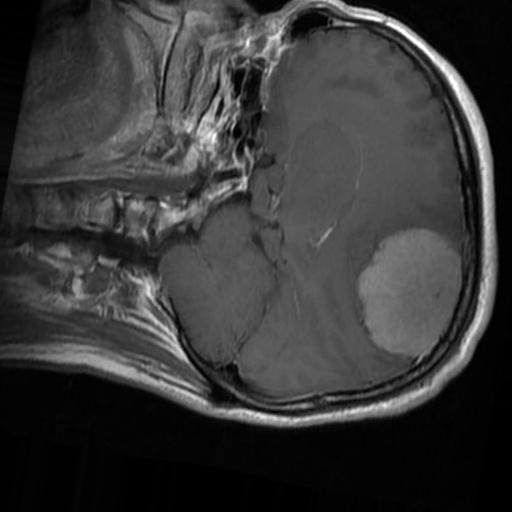
Label: brain_menin